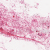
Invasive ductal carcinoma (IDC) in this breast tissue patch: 0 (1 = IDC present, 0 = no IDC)